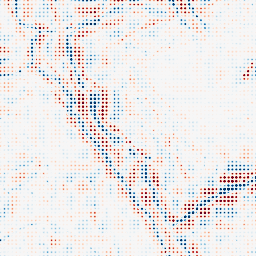
Category: wavelet
Decomposition family: wavelet_biorthogonal
Decomposition parameters: wavelet: bior5.5
level: 4
Upsampling method: sinc_blackman
Upsampling parameters: scale: 8
kernel_size: 4
Upsampling scale: 8